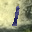
Label: 1